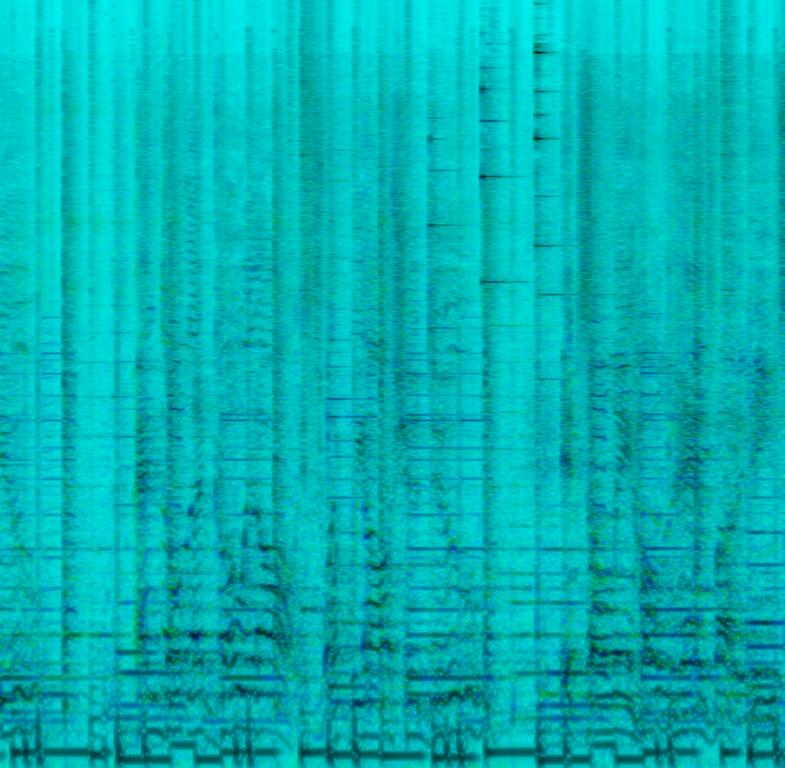
The music features male and female voices singing the same melody in unison. An electric guitar accompanies the singers with strummed chords. The bass guitar and drums drive the pulse of the music forward. At one point a glockenspiel can be heard playing three notes. The overall atmosphere is happy and uplifting.